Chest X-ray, AP view. Patient: 58 years old, sex M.
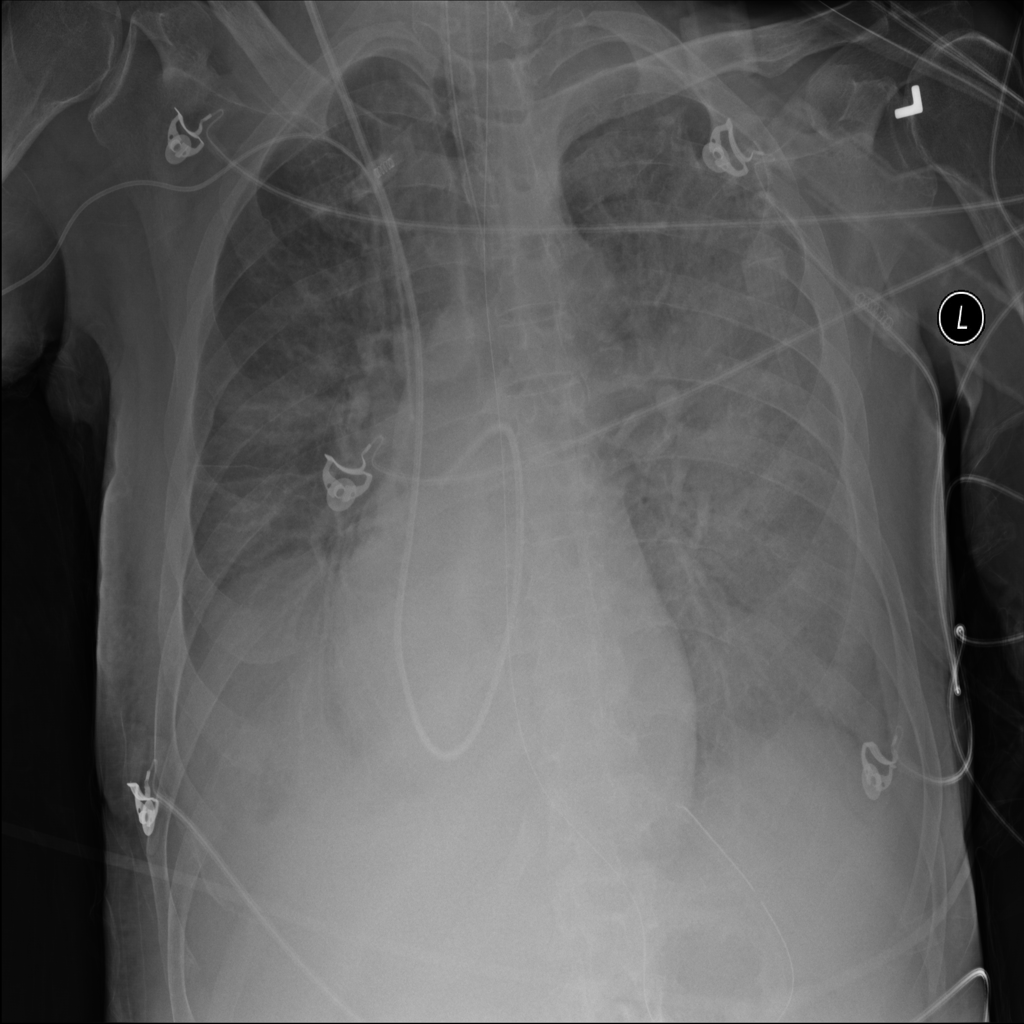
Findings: Consolidation